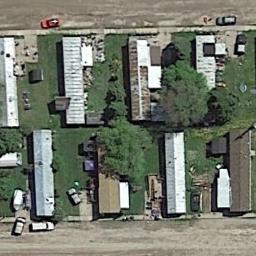
Label: residential